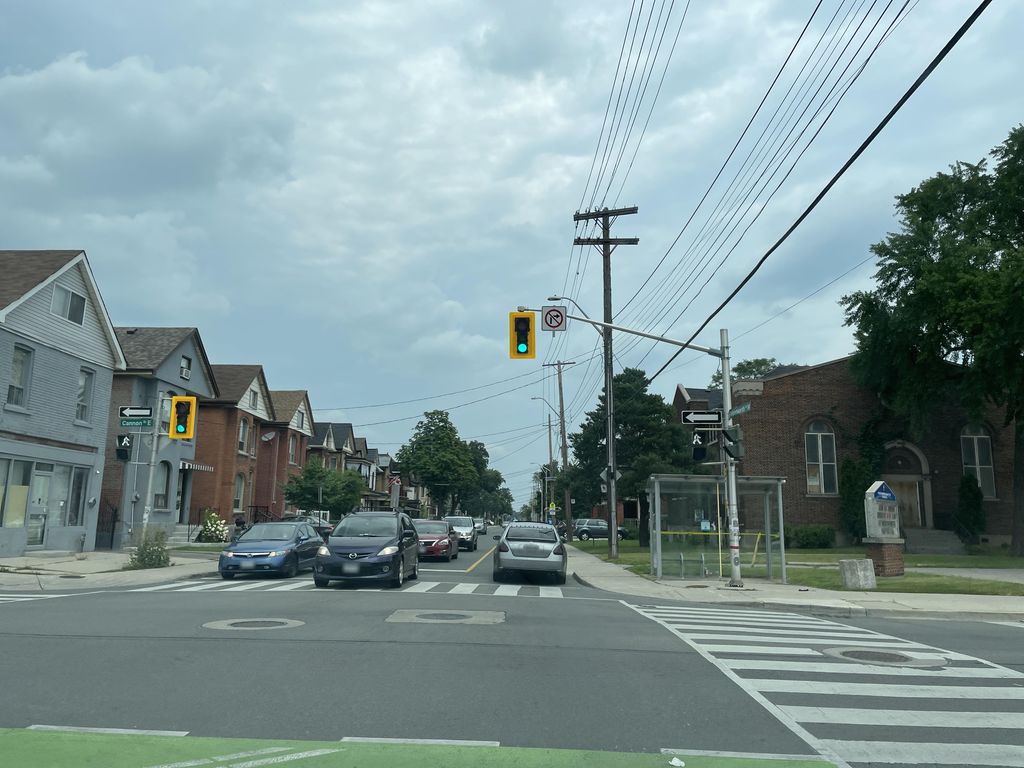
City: hamilton